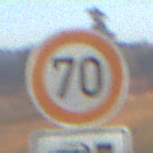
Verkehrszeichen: Geschwindigkeit70
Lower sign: MehrspurigeFahrzeuge4
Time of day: Dawn
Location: Outdoor (Nature)
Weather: Clear
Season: NotSpecified
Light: Natural